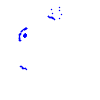
Particle: proton